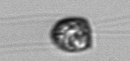
Label: flagellate_morphotype1